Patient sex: F
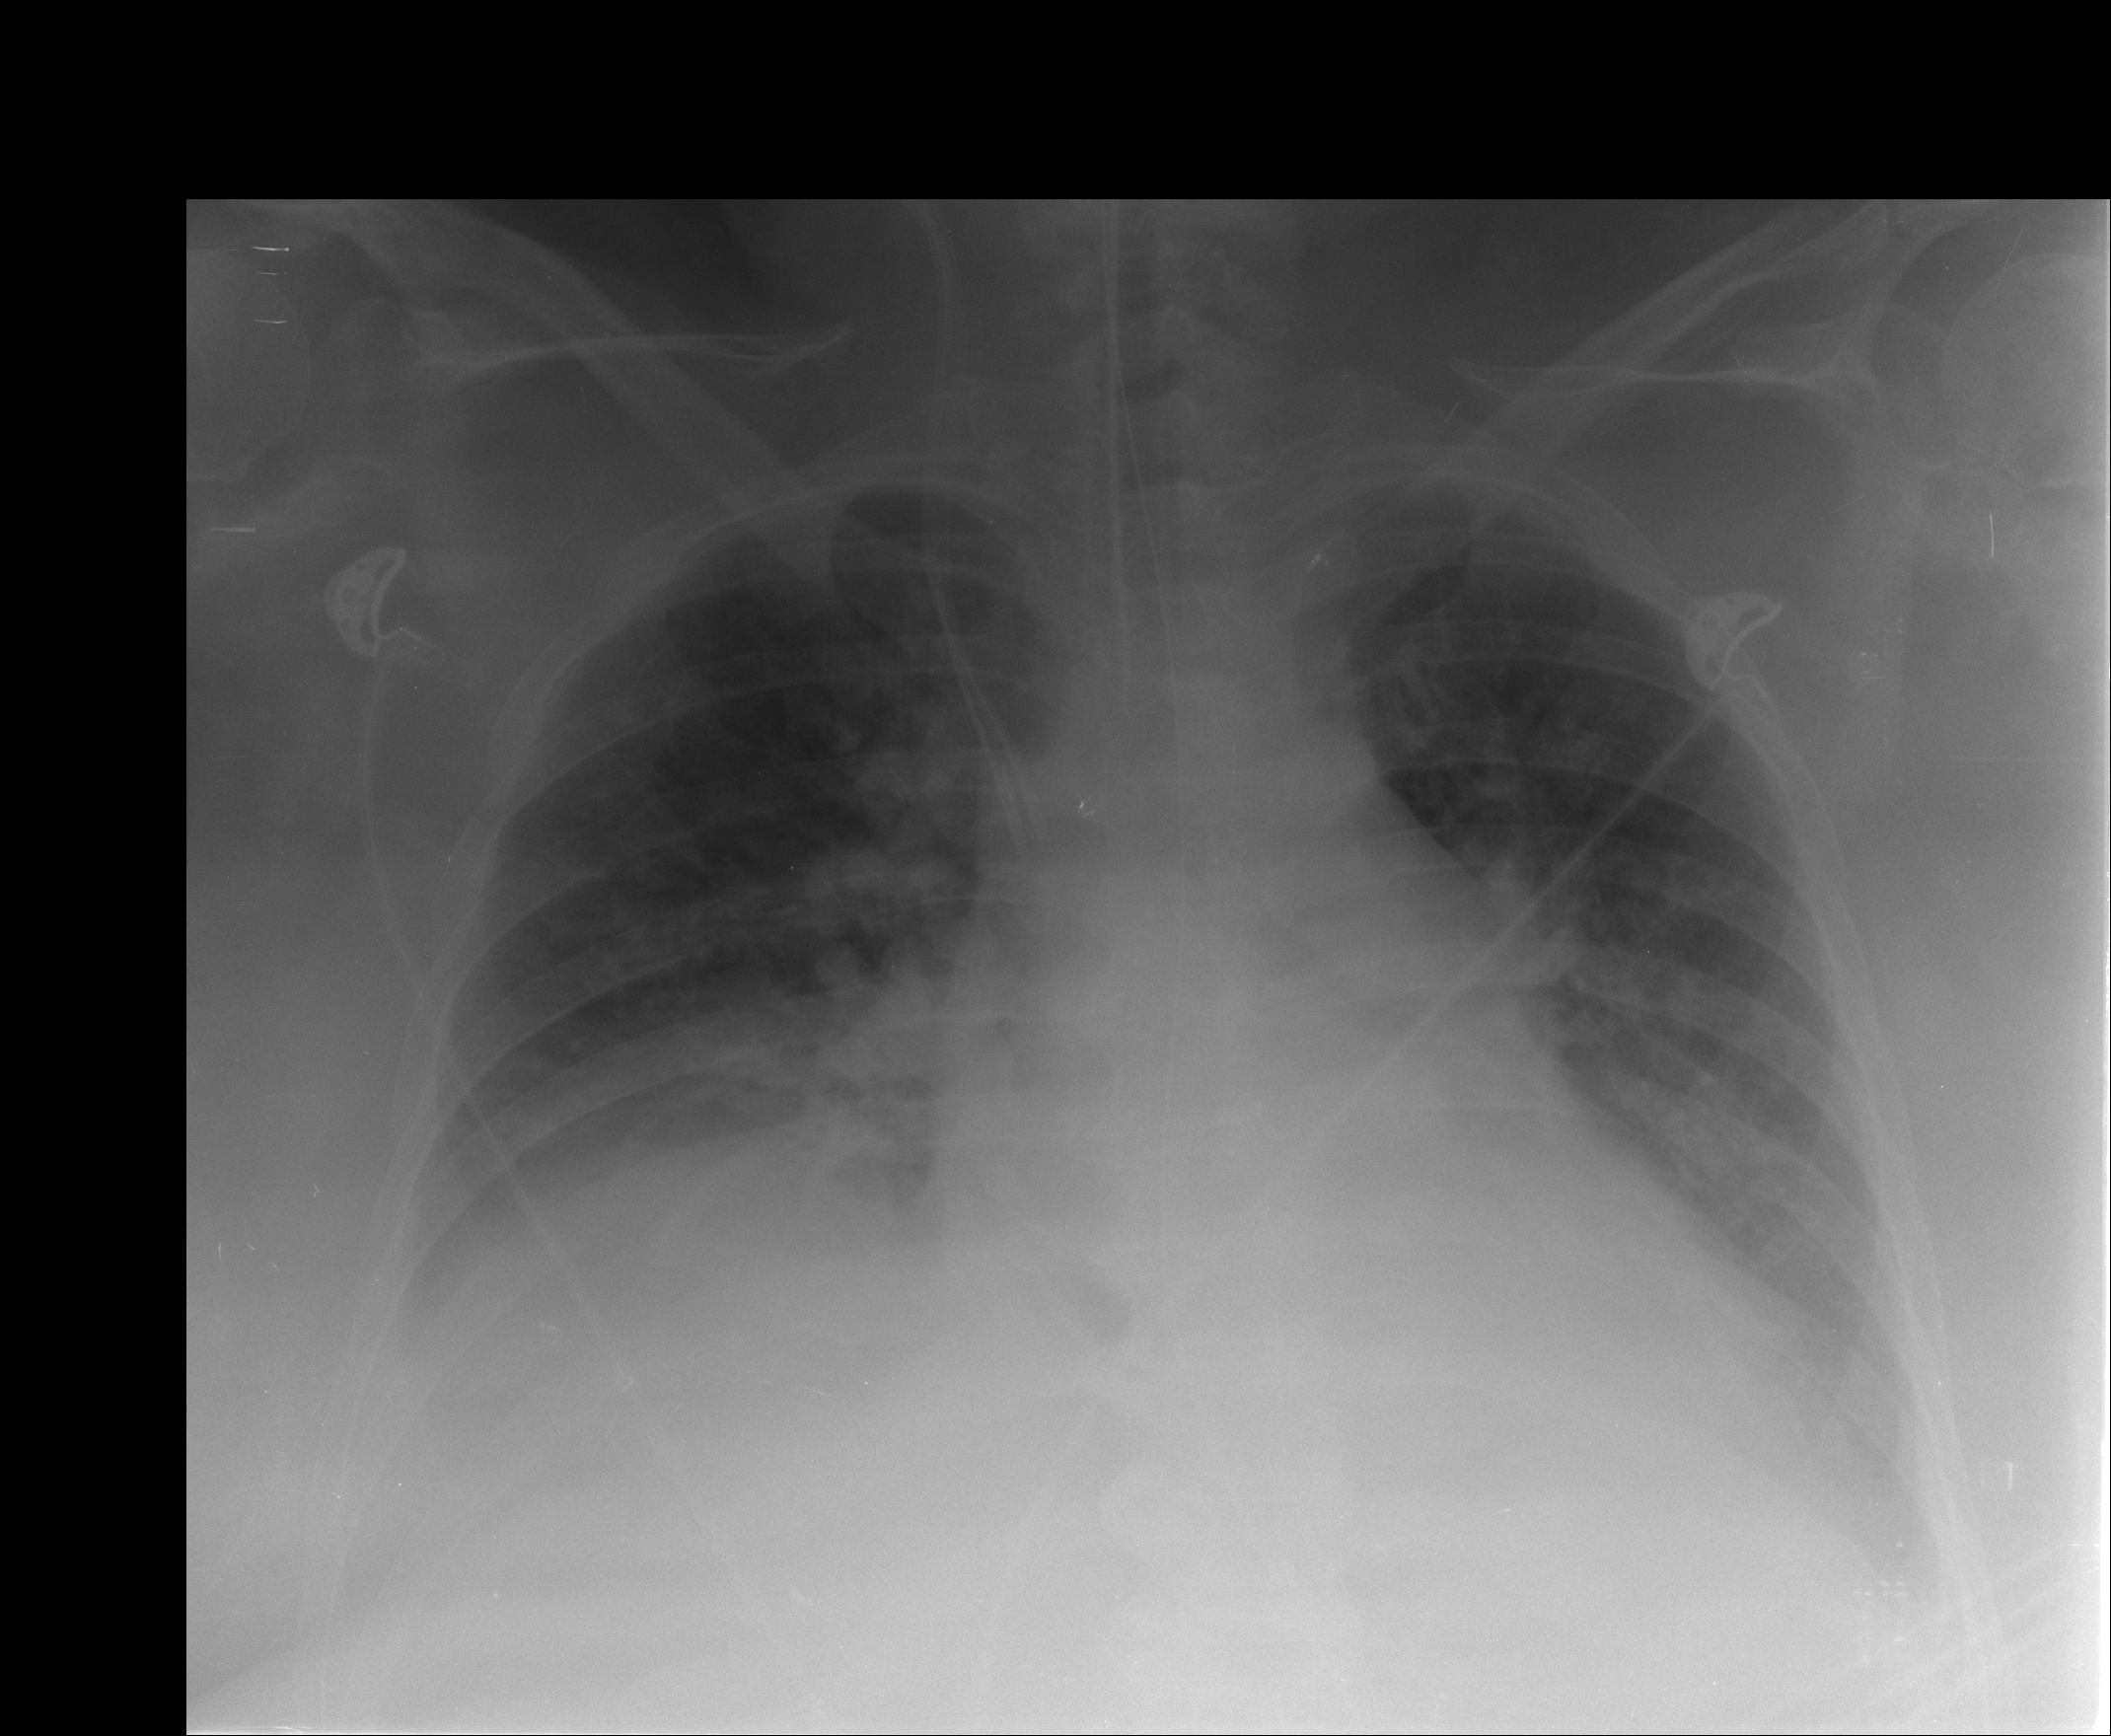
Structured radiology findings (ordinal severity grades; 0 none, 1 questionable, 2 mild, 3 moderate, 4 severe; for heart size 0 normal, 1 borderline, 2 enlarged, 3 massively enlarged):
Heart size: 0
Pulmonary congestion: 1
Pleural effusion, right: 0
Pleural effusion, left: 1
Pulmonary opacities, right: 1
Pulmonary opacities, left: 1
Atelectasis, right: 2
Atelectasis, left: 2